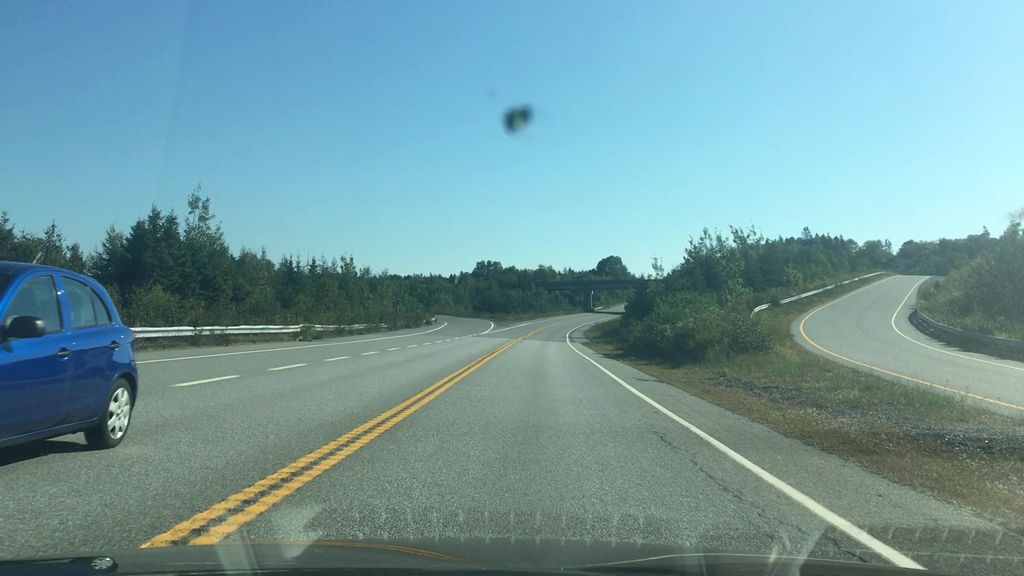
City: halifax